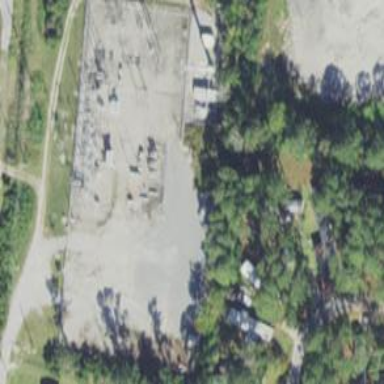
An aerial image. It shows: Distribution level power substation enclosed by fence.